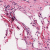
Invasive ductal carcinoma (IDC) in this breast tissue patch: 0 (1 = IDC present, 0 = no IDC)